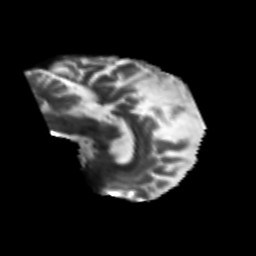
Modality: T2w
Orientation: sagittal
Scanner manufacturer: siemens
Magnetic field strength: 3 T
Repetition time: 6.8 s
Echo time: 0.093 s